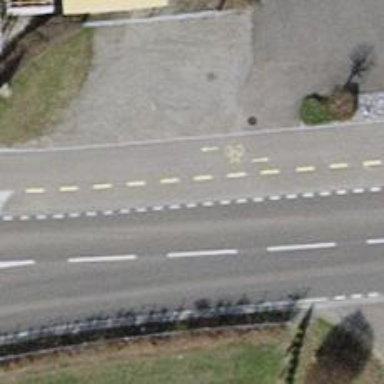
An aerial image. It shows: Primary highway with dedicated lane for cyclists.